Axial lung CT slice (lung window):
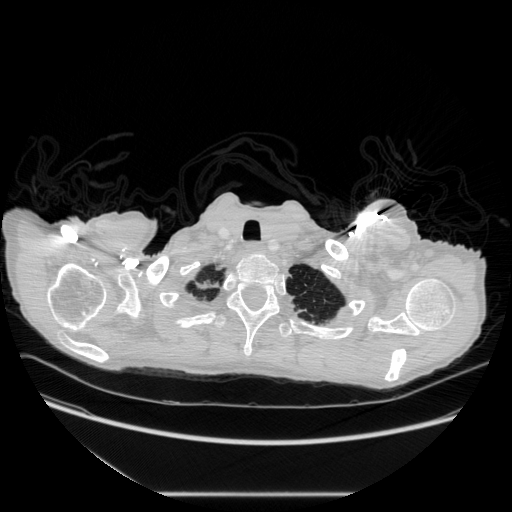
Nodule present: no